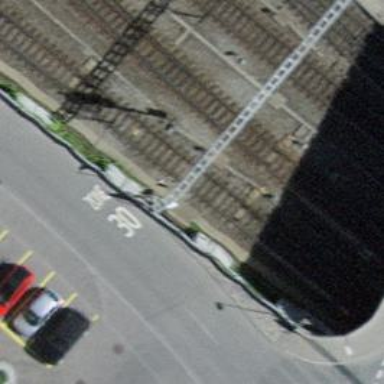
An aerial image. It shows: Railway switch.